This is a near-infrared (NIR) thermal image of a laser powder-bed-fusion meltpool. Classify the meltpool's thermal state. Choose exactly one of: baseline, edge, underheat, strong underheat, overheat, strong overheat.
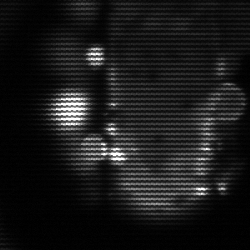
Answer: strong underheat